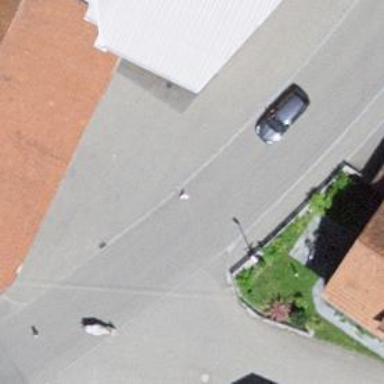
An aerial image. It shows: Bus stop with platform for public transport.